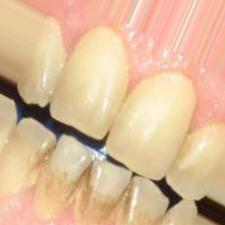
Condition: Tooth Discoloration